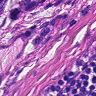
Metastatic tissue present: yes